Sex: M
Age: 58
Scanner: Avanto
Primary tumour origin: Ca Renis
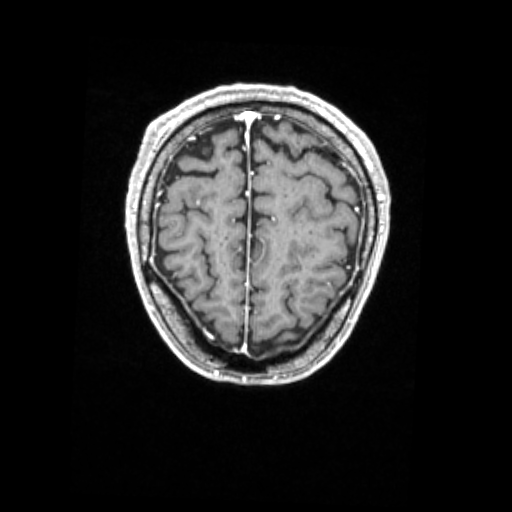
Segmented lesion volume (cc): 0.071
Number of lesion components: 1